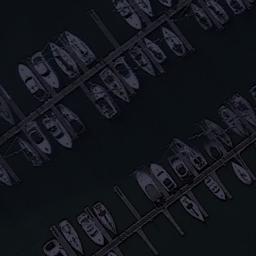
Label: harbor